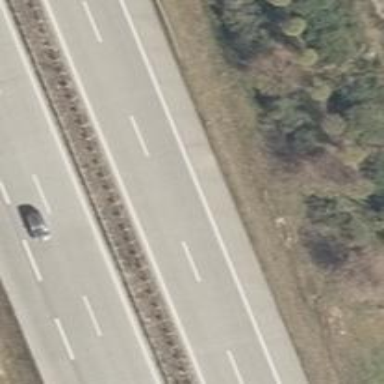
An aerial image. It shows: Motorway with concrete surface.